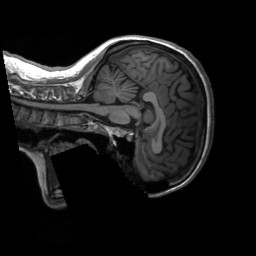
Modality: T1w
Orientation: sagittal
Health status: healthy
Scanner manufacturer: siemens
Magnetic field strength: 3 T
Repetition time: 2.3 s
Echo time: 0.00207 s